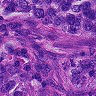
Metastatic tissue present: yes